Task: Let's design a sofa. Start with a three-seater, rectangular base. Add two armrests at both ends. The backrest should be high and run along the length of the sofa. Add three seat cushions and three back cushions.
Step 272:
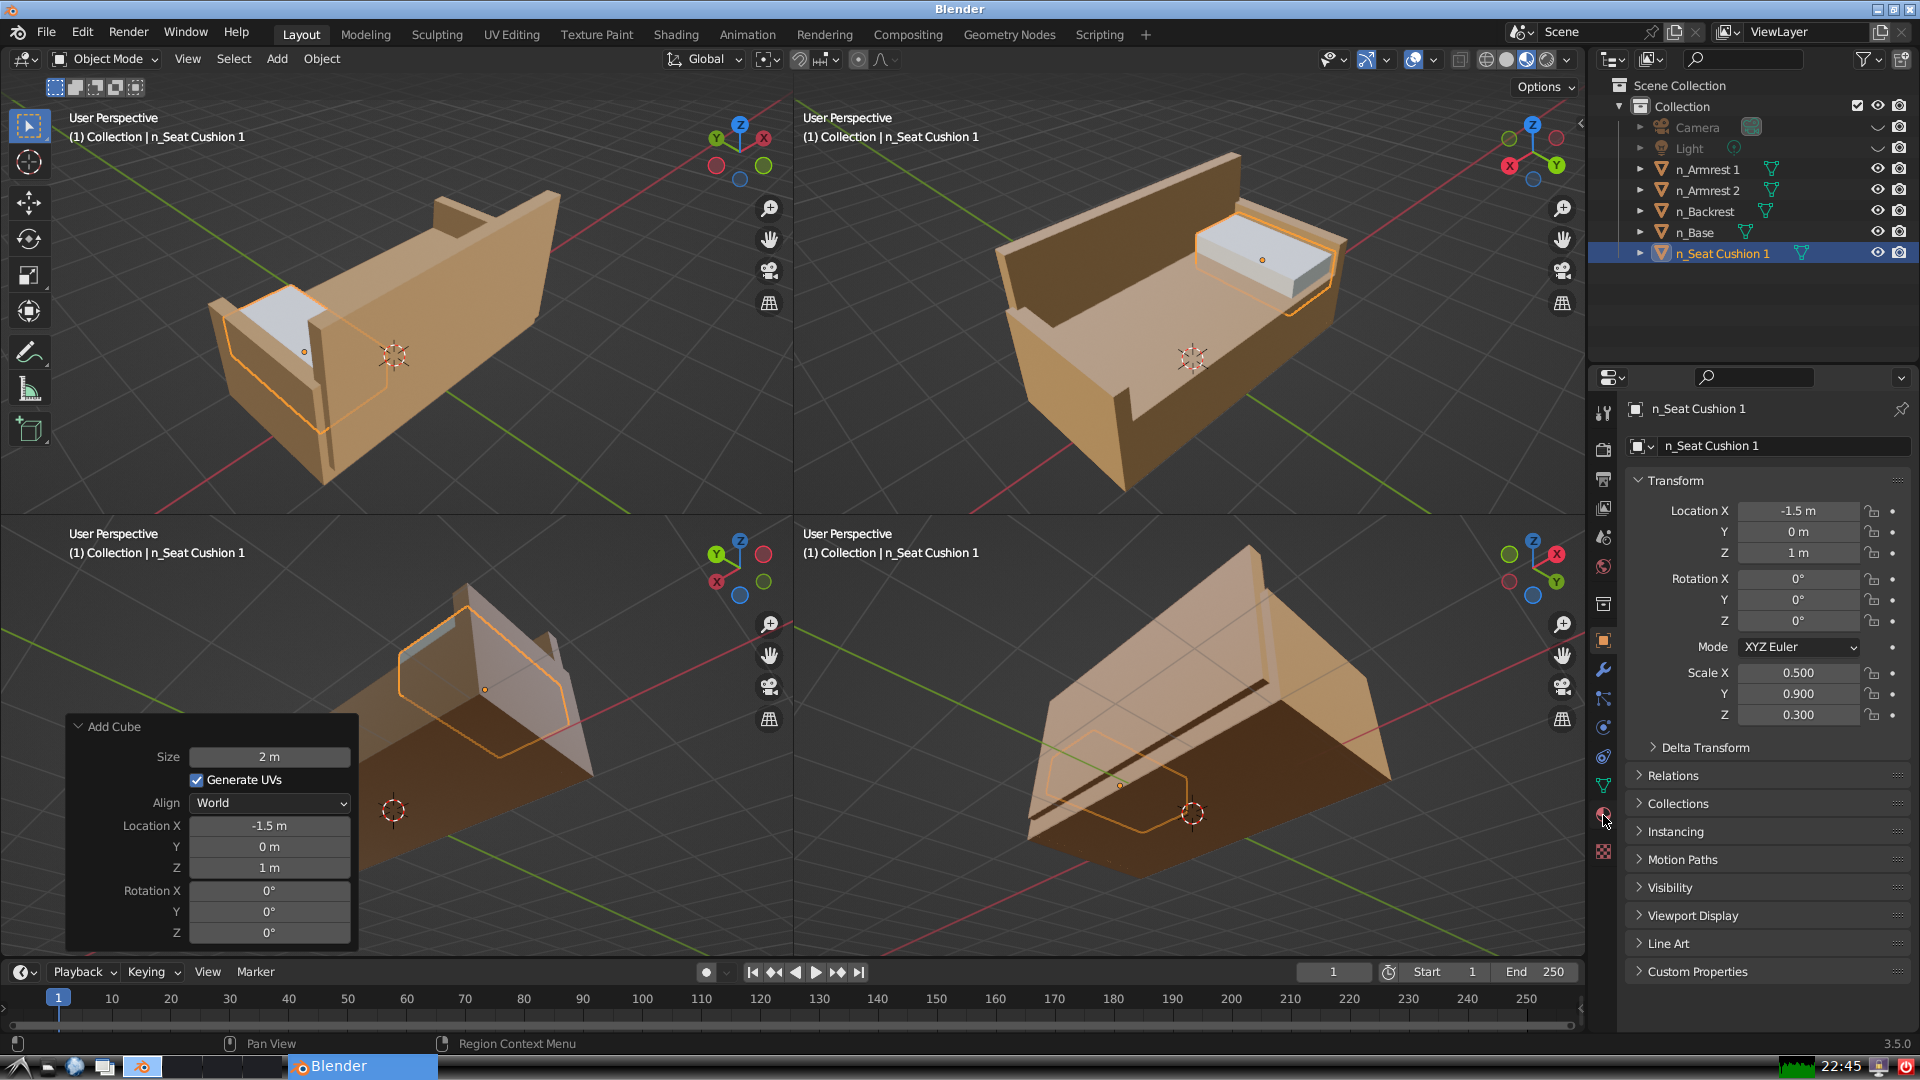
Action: click: no